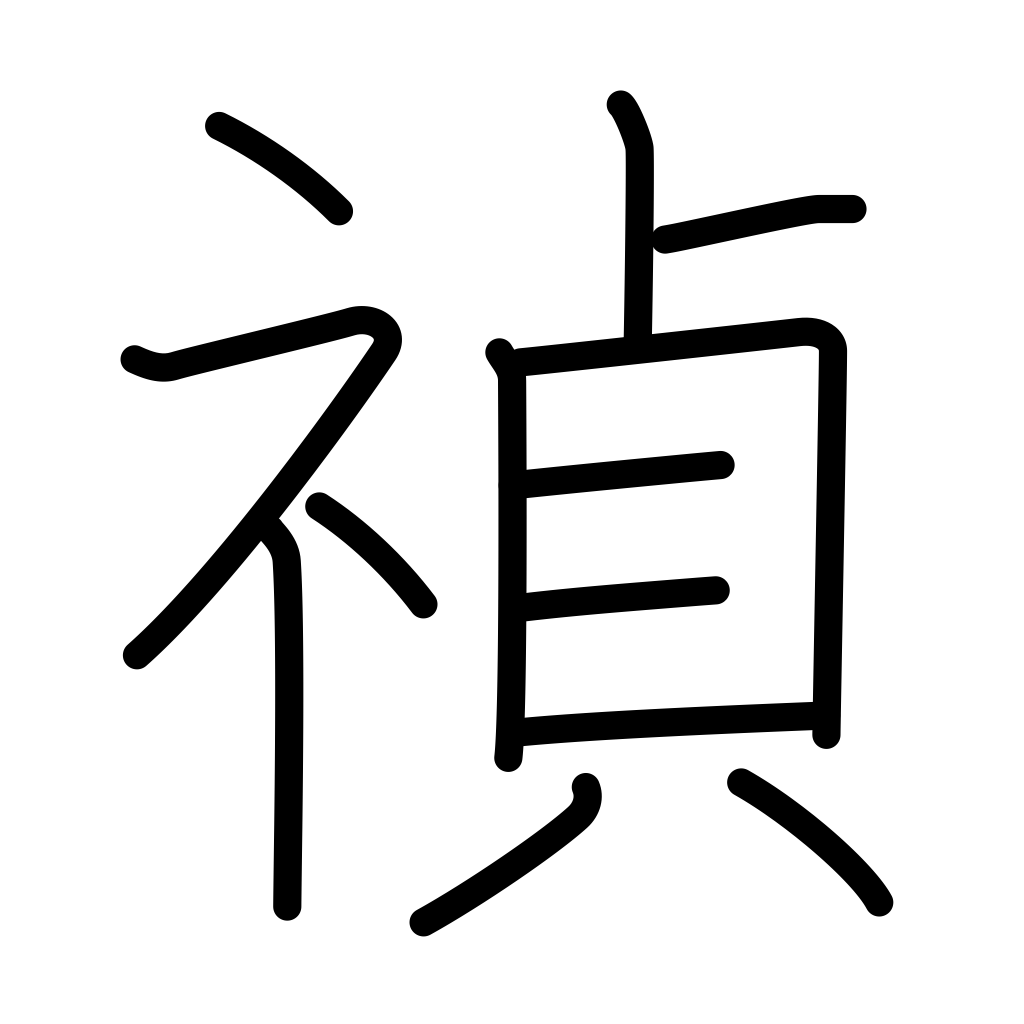
Meaning: happiness, blessed, good fortune, auspicious